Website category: restaurant
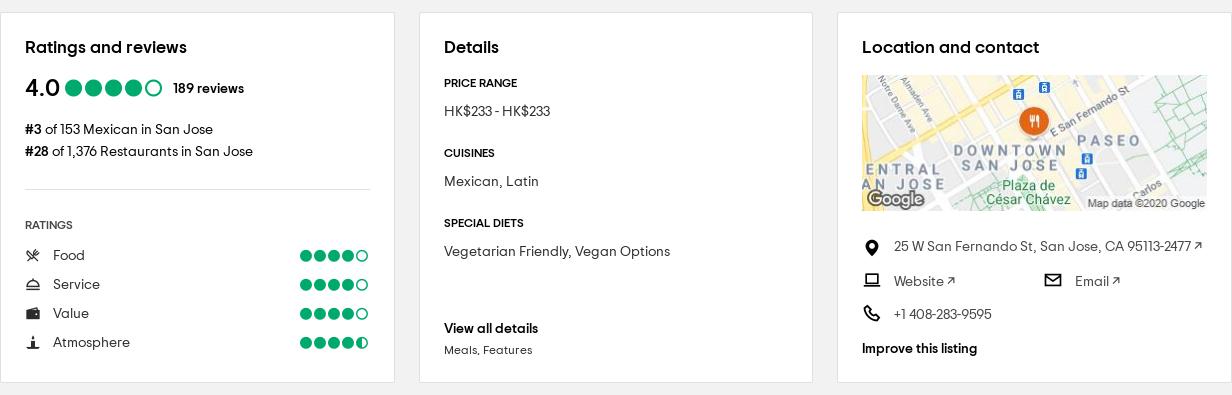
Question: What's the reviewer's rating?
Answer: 4.0

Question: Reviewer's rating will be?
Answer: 4.0

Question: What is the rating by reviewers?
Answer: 4.0

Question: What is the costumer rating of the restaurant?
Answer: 4.0

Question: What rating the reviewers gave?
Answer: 4.0

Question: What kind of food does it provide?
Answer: Mexican, Latin

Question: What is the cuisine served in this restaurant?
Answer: Mexican, Latin

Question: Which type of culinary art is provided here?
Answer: Mexican, Latin

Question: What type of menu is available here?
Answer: Mexican, Latin

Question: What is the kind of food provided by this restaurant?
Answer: Mexican, Latin

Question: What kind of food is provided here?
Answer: Mexican, Latin

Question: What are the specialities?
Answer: Mexican, Latin

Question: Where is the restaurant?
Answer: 25 W San Fernando St, San Jose, CA 95113-2477

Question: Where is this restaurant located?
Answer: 25 W San Fernando St, San Jose, CA 95113-2477

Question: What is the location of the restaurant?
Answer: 25 W San Fernando St, San Jose, CA 95113-2477

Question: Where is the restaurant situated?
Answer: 25 W San Fernando St, San Jose, CA 95113-2477

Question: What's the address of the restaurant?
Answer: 25 W San Fernando St, San Jose, CA 95113-2477

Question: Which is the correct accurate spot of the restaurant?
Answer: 25 W San Fernando St, San Jose, CA 95113-2477

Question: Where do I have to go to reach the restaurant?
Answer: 25 W San Fernando St, San Jose, CA 95113-2477

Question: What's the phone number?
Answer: +1 408-283-9595

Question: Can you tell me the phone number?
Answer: +1 408-283-9595

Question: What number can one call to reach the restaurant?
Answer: +1 408-283-9595

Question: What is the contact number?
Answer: +1 408-283-9595

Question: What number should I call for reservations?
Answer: +1 408-283-9595

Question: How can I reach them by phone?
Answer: +1 408-283-9595